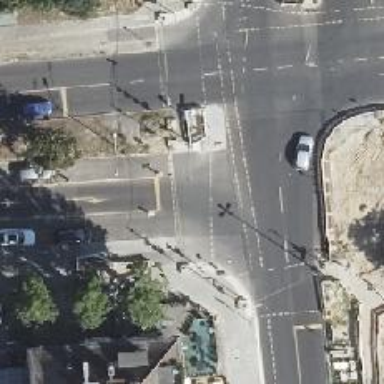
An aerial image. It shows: Footway with crossing that includes island.